Question: So given that I have a paragraph element with text in it:
'''
<p>Something something something</p>
'''
What CSS witchcraft do I have to perform to have my text looking like this?
Given that I am pulling my content from a CMS, I'd have to do some working around that seems like more hassle than it's worth to achieve this effect. What are some approaches I could use to go about achieving this?
Edit: <URL>
I can't use this because I don't have any say over when a line should break since all the text is pulled from the CMS

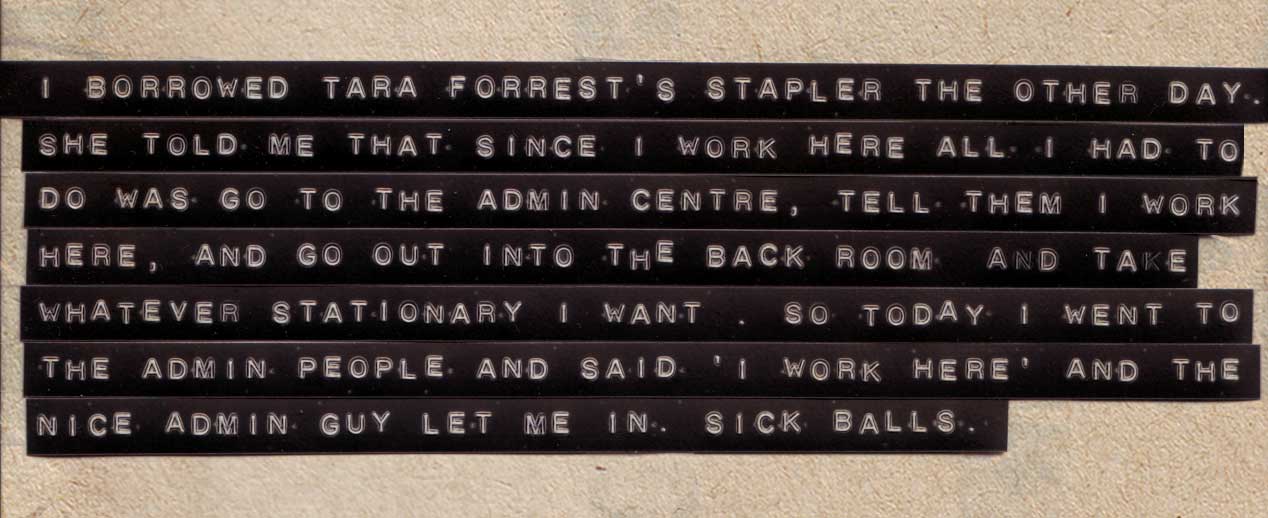
Answer: I think I got pretty close. (<URL>
HTML:
'''
<div><span>Lorem ipsum dolor sit amet, consectetur adipiscing elit. Aenean congue nunc ipsum, sed aliquam tortor adipiscing non. Vivamus vitae egestas ipsum. Integer sed congue elit, eu blandit nulla. Pellentesque fermentum turpis ante, id fringilla lectus posuere quis. Ut scelerisque non erat non congue. Suspendisse non semper lorem. Suspendisse potenti. Fusce molestie nec erat at cursus. Integer imperdiet tellus quis lacus dapibus egestas. Curabitur massa mi, vulputate quis augue vitae, accumsan tincidunt massa. Ut quis vestibulum turpis, eu ultricies ligula. Sed sed interdum odio. Quisque tristique lobortis dolor, id ornare nisi adipiscing faucibus. Sed fermentum dolor faucibus felis vulputate, et bibendum libero porta.</span></div>
'''
CSS:
'''
span {
border-top:1px solid #6c5c5d;
padding:7px 0 9px;
line-height:34px;
font-size:15px;
background: linear-gradient(to bottom, #31221f, #030000);
color:#c3bcb6;
font-family:sans-serif;
text-shadow:
-1px -1px 0 #030000,
1px -1px 0 #030000,
-1px 1px 0 #030000,
1px 1px 0 #030000,
0 0 4px #fff;
letter-spacing:3px;
text-transform:uppercase;
font-family:courier;
font-weight:bold;
}
div{
padding-left:20px;
background:url(http://i62.tinypic.com/nn8s41.png) 0 0 repeat-y;
}
'''
I used an image:

on the left to make the line beginnings vary, and I had to use css background gradients, so support in older browsers won't be too good, but for a pure css solution I think it works. I also used 'text-shadow' to gibe the font the sort of almost-outline effect you can see in the image you posted.